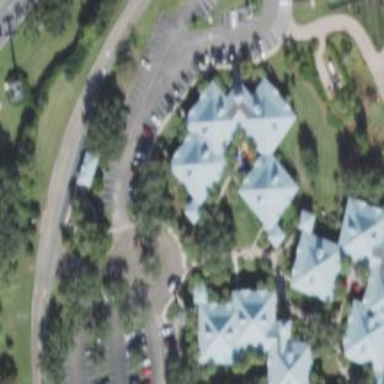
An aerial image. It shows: House with pyramidal roof shape.